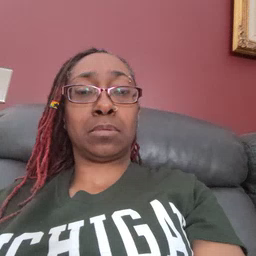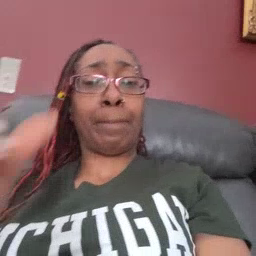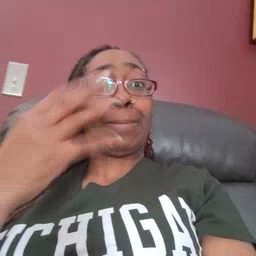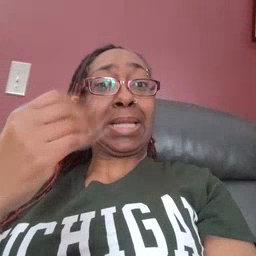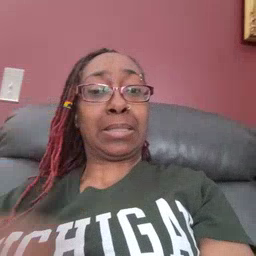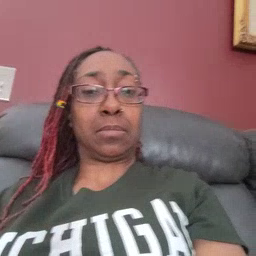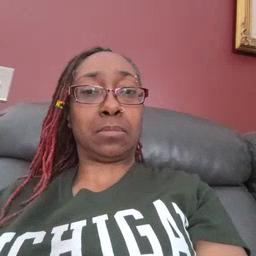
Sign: many